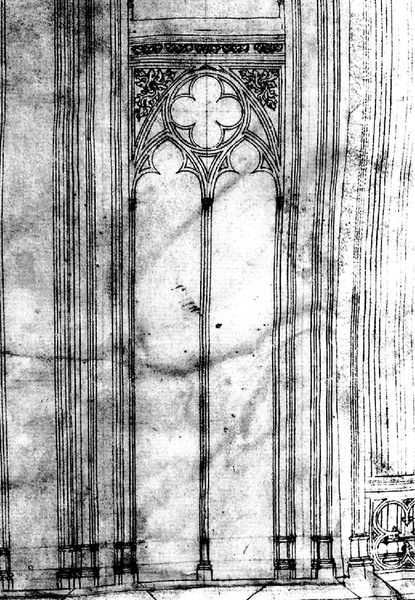
Titel: Mittelalterlicher Fassadenplan (Plan F) des Kölner Doms
Institution: Köln, Dombauarchiv
Schlagwörter: ausschnitt, fenster, holz, schwarz, skizze, säule, säulen, tür, zeichnung, wand, architektur, rahmen, gotik, kreis, abstrakt, pilaster, floral, verzierung, streifen, durchgang, tusche, schwarz-weiss, entwurf, dienst, rosette, spitzbogen, plan, durchbrochen, kleeblatt, maßwerk, blendbogen, vierpass, biforium, kirchenfenster, lanzetten, lanzette, vierblatt, deatil